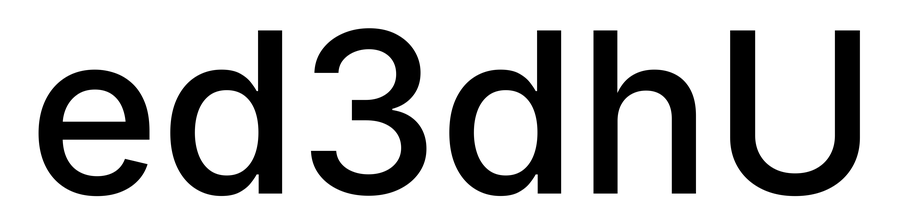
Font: Inter_Medium